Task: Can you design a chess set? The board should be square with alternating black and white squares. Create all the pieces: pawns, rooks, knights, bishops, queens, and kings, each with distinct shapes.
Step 4446:
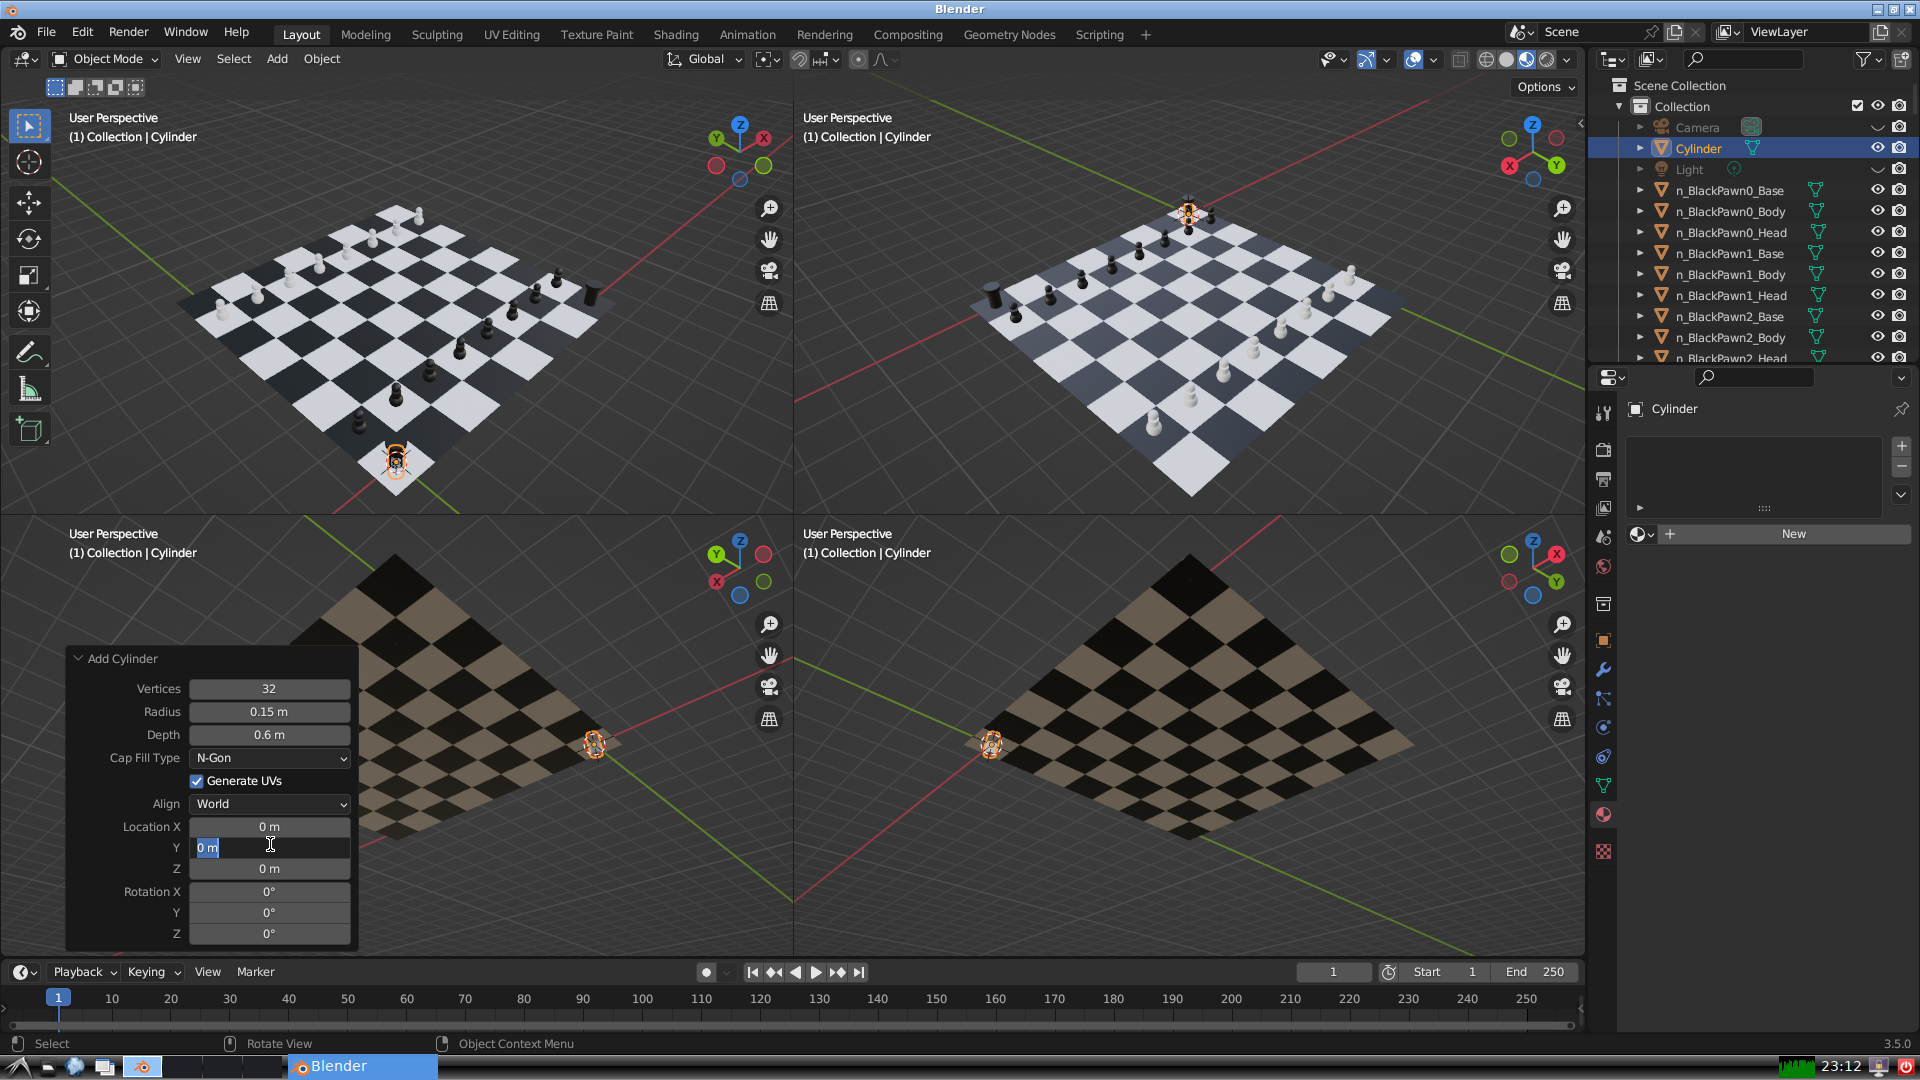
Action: input_text: 7.0